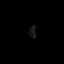
Tissue: lung
Cell type: Epithelial cells
Senescence score: 0.1988
Nuclear area (px): 78
Mean DAPI intensity: 24.308